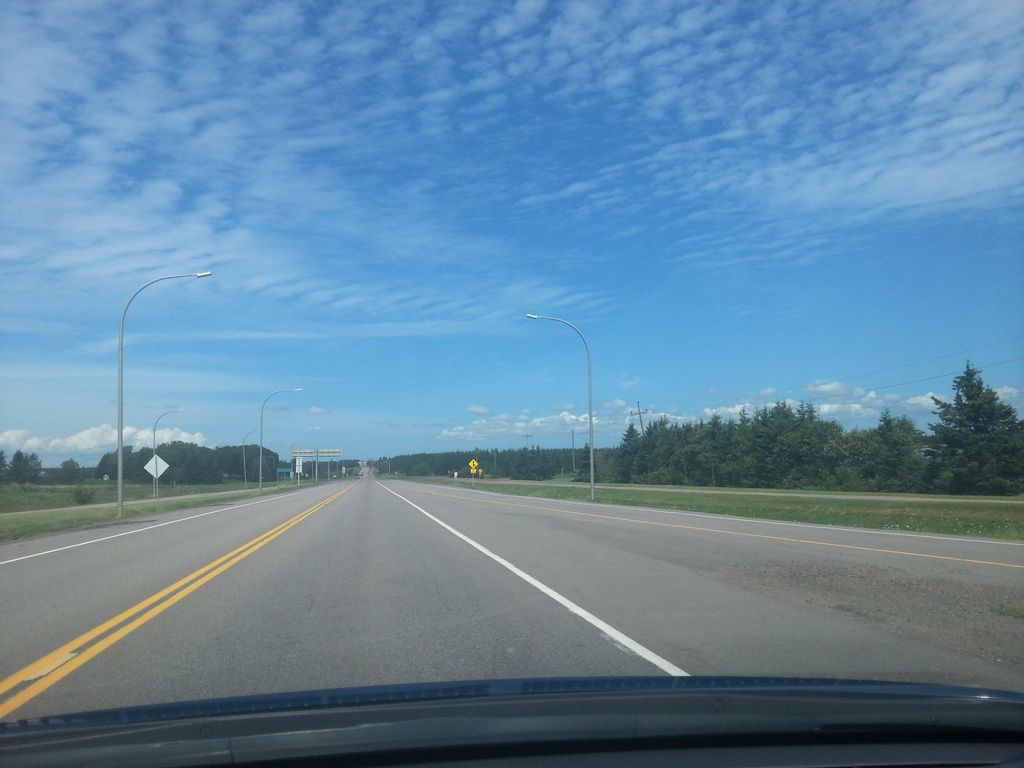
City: charlottetown